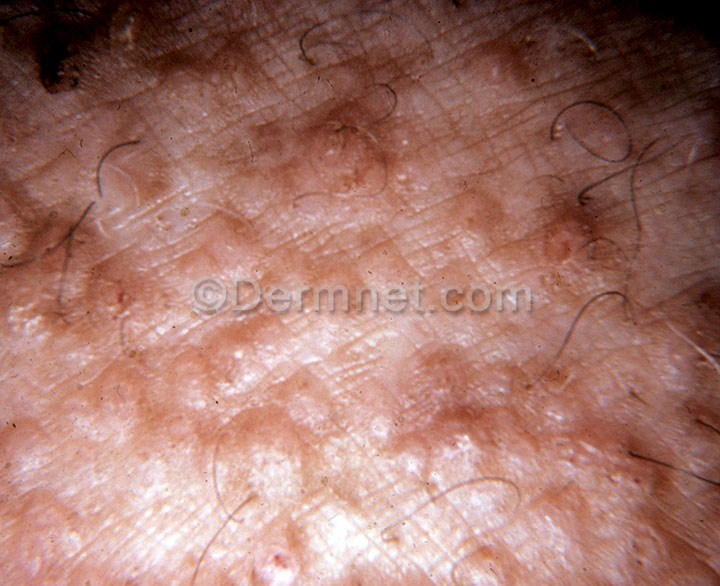
Disease: Systemic Disease